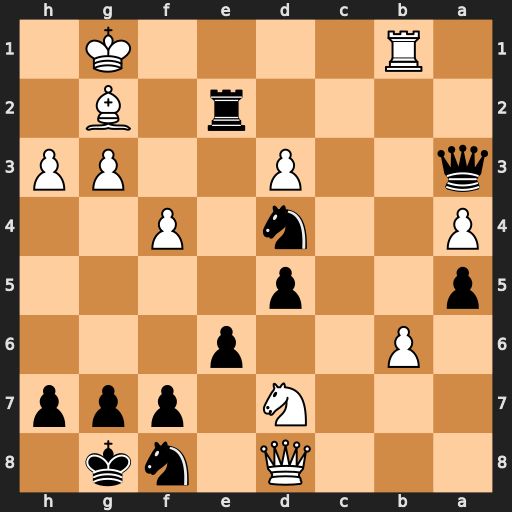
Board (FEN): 3Q1nk1/3N1ppp/1P2p3/p2p4/P2n1P2/q2P2PP/4r1B1/1R4K1
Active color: b
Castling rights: -
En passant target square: -
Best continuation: Rxg2+ Kxg2 Qa2+ Kg1 Qxb1+